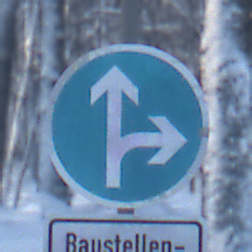
Verkehrszeichen: VorgeschriebeneFahrtrichtungGeradeausOderRechts
Zusatzzeichen unten: SonstigeFahrzeugePersonengruppenFrei1
Umgebung: Outdoor, Nature
Tageszeit: MorningAfternoon
Wetter: Clear
Licht: Natural
Jahreszeit: Winter
Kontrast: LowContrast